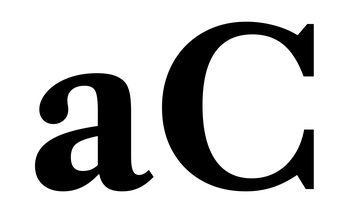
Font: LibreCaslonText_Bold